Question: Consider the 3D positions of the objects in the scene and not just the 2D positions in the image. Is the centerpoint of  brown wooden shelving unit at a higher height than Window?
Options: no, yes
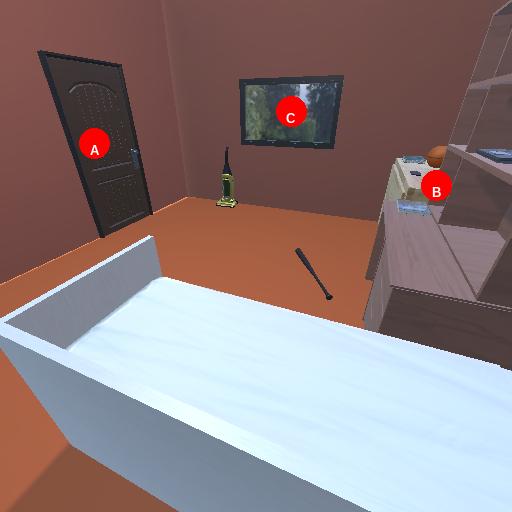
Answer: no